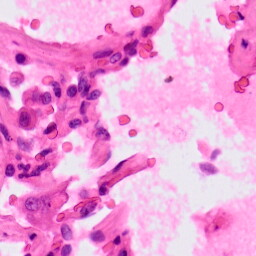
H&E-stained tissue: Lung